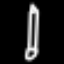
Label: pencil